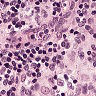
Metastatic tissue present: no